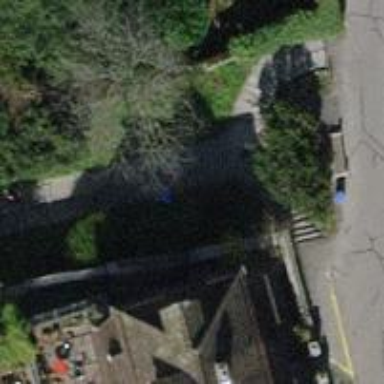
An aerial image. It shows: Concrete steps.